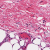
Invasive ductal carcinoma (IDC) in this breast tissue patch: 0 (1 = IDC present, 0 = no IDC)